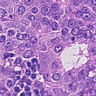
Metastatic tissue present: yes